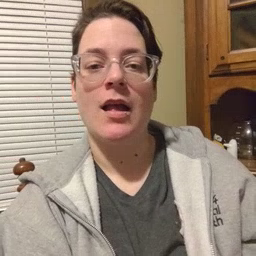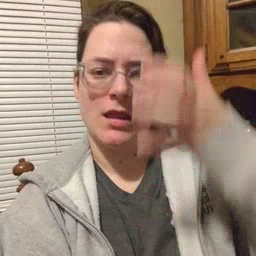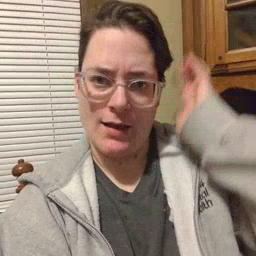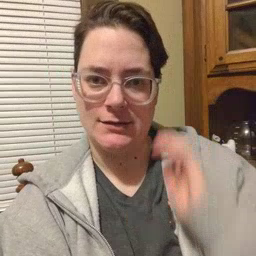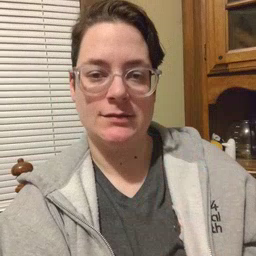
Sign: lion